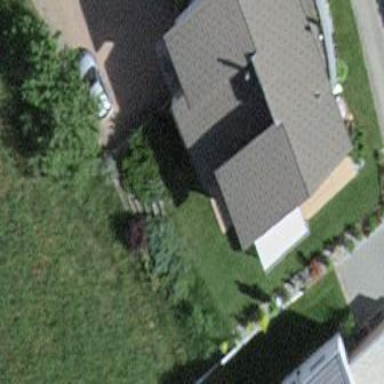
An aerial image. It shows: Simple house.